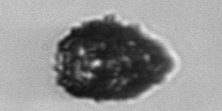
Label: Tintinnopsis